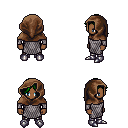
a pixel art fantasy rpg character, male body template, human, dark skin, chain mail, metal pants, green loose hair, cloth hood, metal boots, four views (front, back, left, right), 2x2 character sprite sheet, small pixel art, hard edges, no anti-aliasing